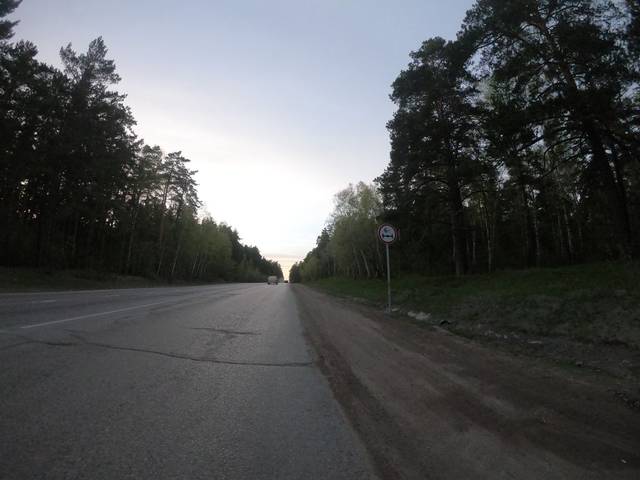
Region: Russia
Coordinates: 53.269, 83.726